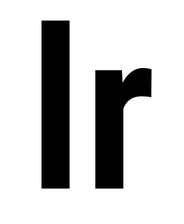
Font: Roboto_Condensed_SemiBold